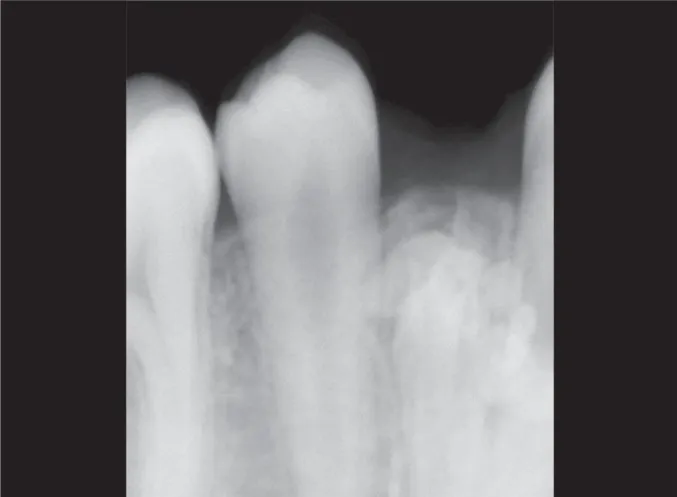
Calcified radiopaque structures.
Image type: radiology (x_ray)